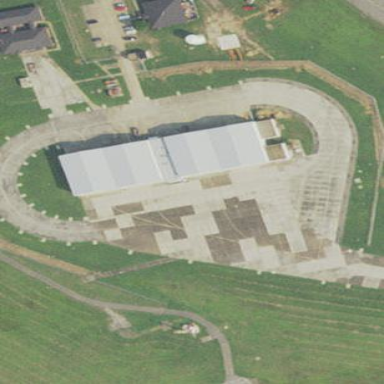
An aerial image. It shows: Apron at the airport.